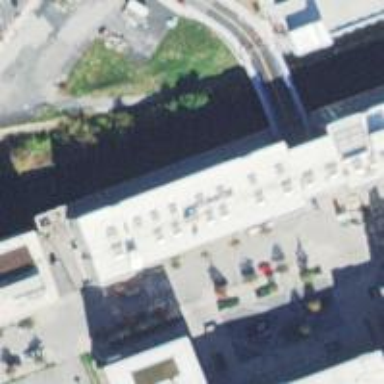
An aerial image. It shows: Canal.